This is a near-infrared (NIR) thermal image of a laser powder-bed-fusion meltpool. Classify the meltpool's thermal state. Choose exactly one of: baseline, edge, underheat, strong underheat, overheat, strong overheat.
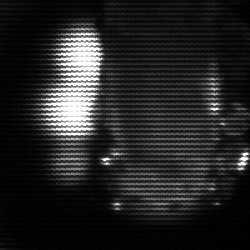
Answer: strong underheat